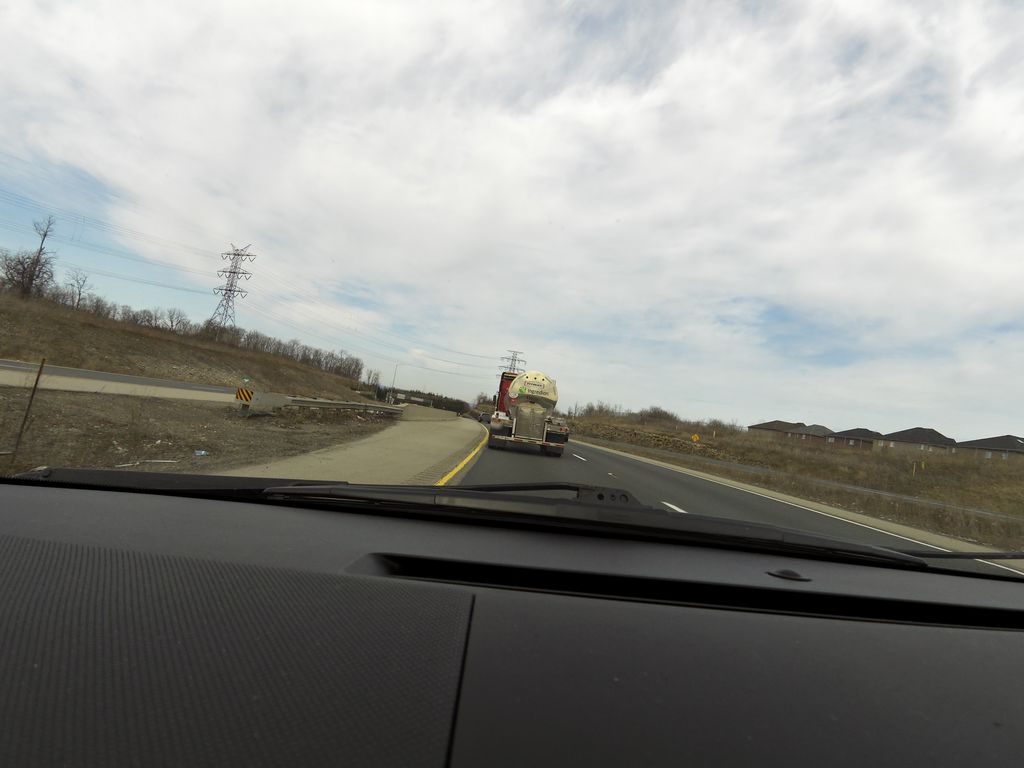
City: hamilton